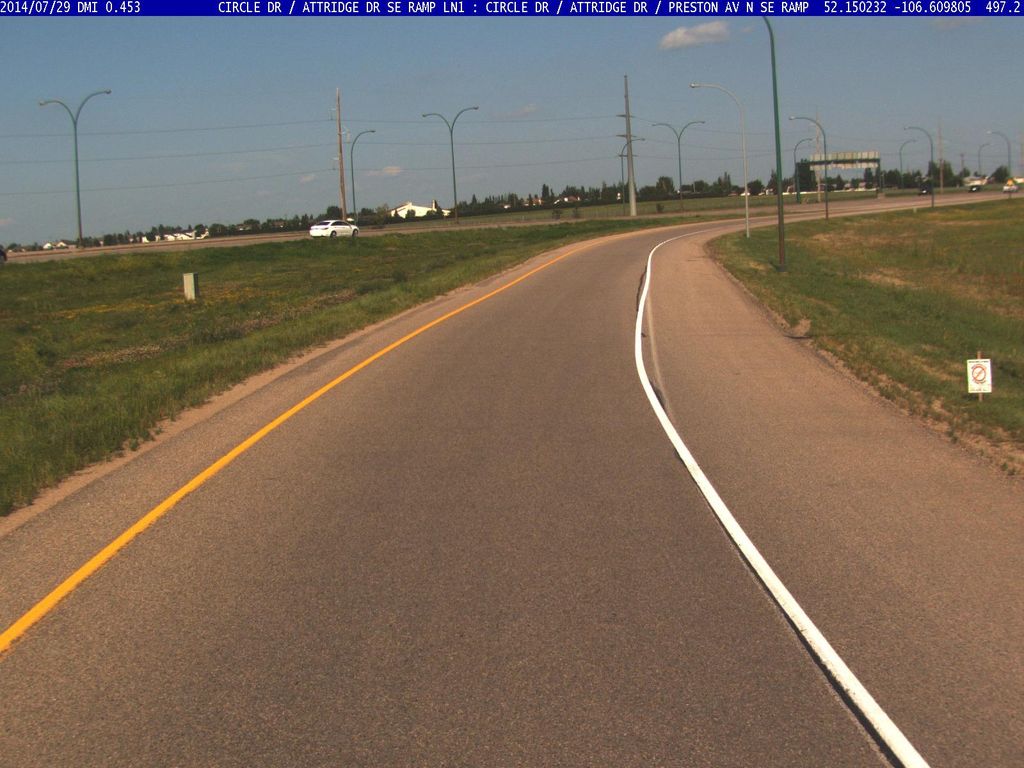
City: saskatoon